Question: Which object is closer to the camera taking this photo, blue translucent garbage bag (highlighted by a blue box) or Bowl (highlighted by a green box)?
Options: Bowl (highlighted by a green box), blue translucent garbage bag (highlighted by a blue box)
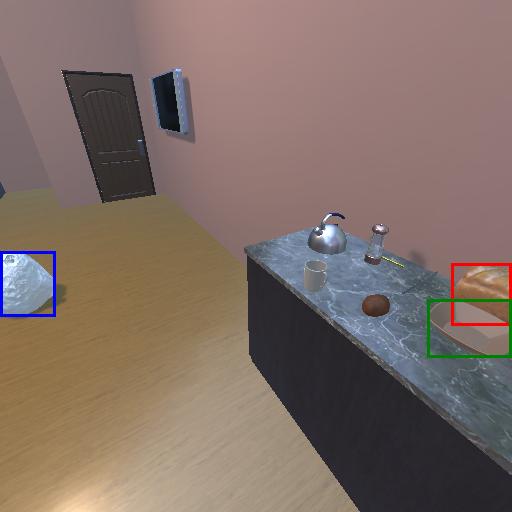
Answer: Bowl (highlighted by a green box)